Field crop: maize
Growth stage: 1
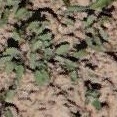
Species: convolvulus